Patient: sex M, age 77
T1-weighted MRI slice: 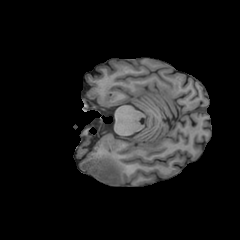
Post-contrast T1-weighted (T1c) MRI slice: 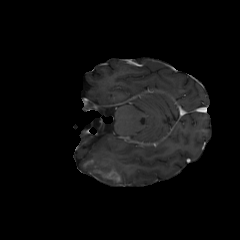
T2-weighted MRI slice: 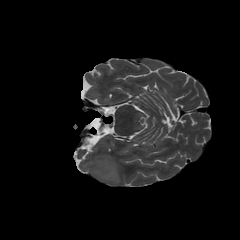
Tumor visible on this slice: yes
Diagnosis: Glioblastoma, IDH-wildtype
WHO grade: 4